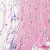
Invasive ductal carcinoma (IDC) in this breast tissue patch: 0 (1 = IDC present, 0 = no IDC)